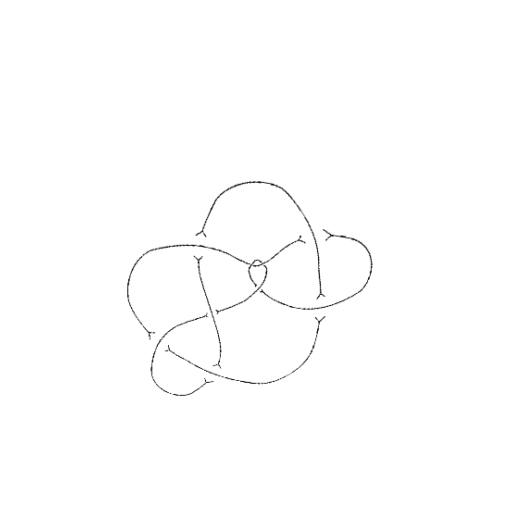
Crossing number: 9